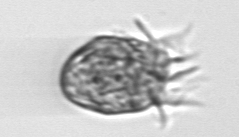
Label: Strombidium_morphotype1